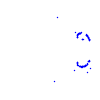
Particle: pion